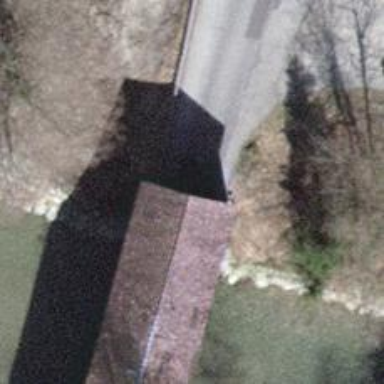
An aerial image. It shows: Covered bridge over tertiary road.